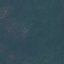
Label: Forest